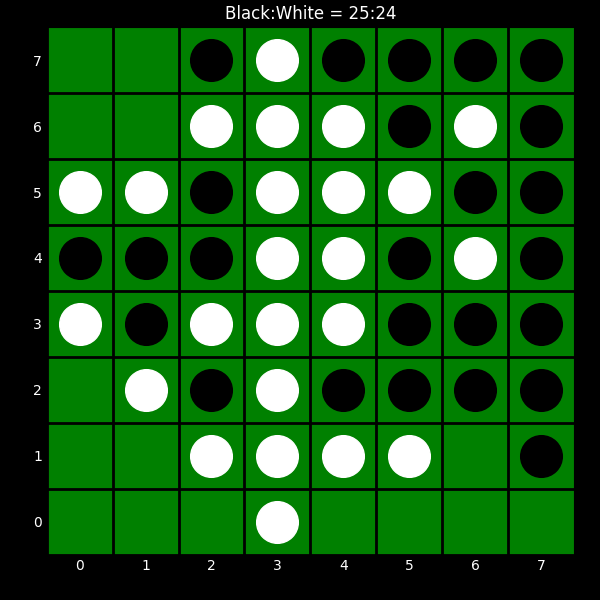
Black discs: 25
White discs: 24